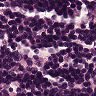
Metastatic tissue present: no